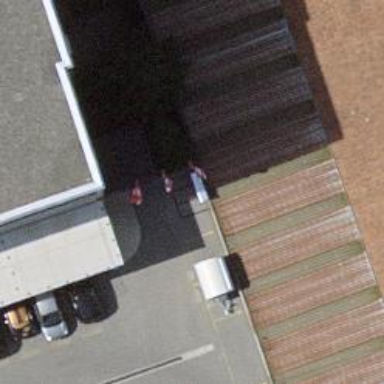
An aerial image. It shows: Concrete steps.